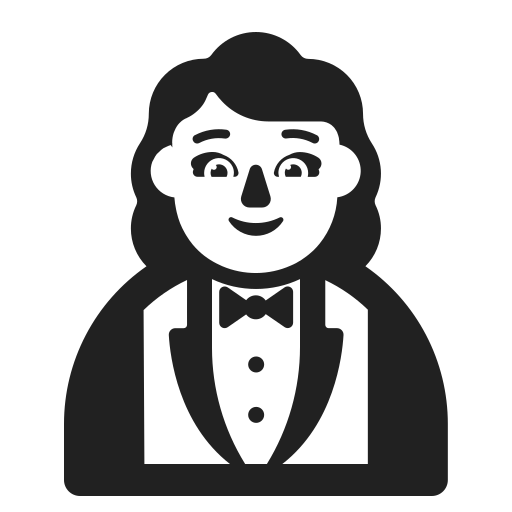
woman in tuxedo high contrast default